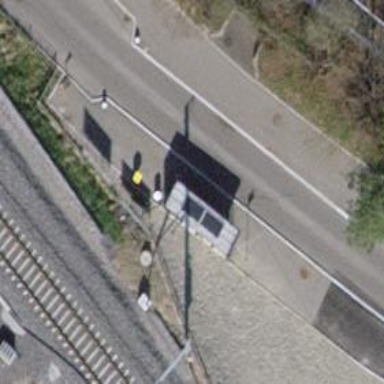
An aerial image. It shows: Post box.